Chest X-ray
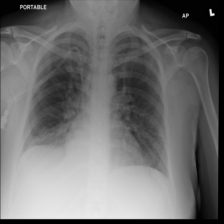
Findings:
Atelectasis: negative
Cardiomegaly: negative
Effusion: negative
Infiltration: negative
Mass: negative
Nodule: negative
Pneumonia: negative
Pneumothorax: negative
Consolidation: negative
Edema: negative
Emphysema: negative
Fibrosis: negative
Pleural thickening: negative
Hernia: negative